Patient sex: M
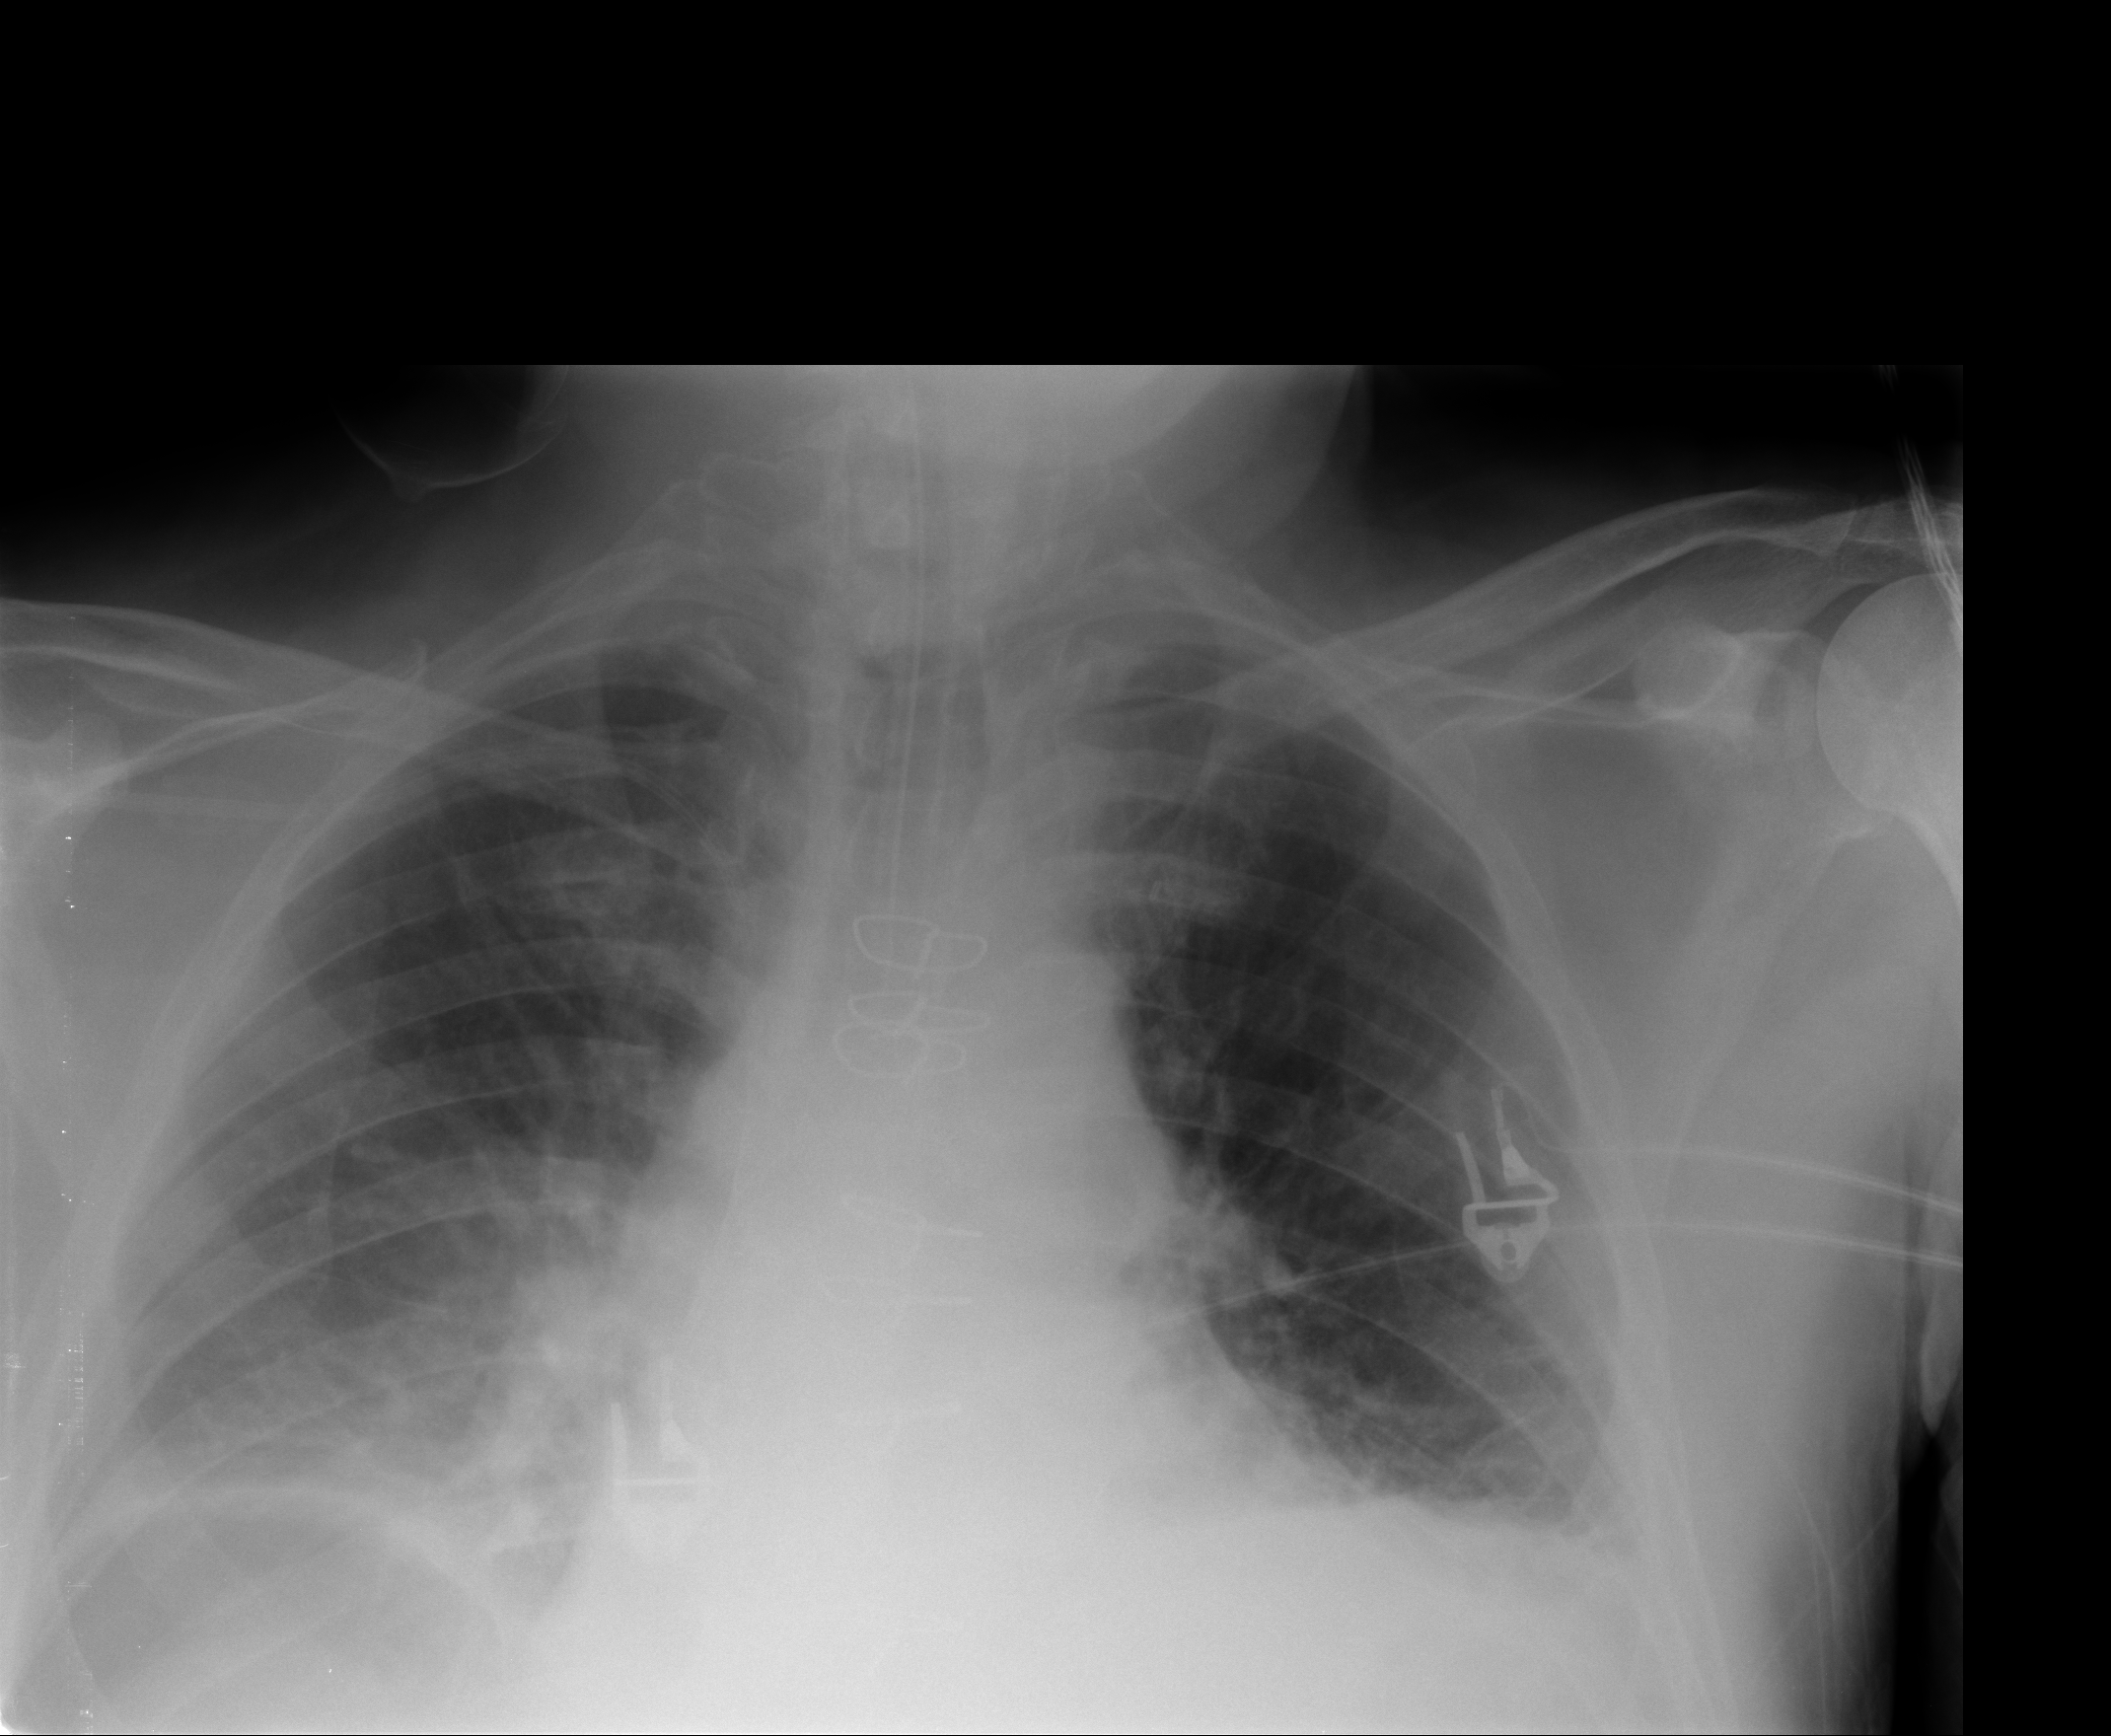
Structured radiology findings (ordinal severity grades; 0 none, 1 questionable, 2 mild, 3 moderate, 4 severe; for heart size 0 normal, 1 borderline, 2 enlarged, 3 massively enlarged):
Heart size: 2
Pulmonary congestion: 0
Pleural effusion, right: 2
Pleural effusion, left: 0
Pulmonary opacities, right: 0
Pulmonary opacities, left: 0
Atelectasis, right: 2
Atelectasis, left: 2